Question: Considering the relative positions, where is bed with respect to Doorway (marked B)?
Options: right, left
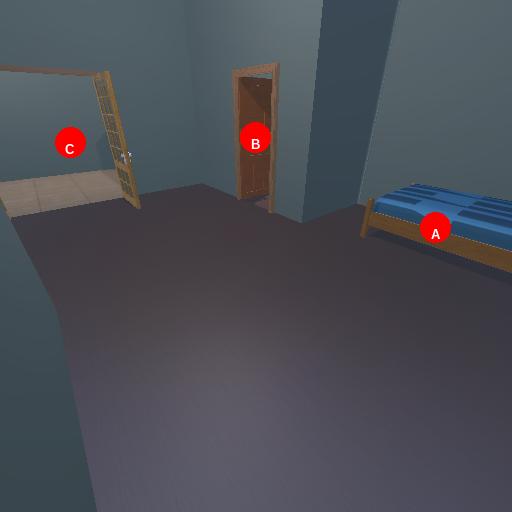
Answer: right